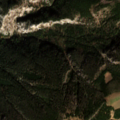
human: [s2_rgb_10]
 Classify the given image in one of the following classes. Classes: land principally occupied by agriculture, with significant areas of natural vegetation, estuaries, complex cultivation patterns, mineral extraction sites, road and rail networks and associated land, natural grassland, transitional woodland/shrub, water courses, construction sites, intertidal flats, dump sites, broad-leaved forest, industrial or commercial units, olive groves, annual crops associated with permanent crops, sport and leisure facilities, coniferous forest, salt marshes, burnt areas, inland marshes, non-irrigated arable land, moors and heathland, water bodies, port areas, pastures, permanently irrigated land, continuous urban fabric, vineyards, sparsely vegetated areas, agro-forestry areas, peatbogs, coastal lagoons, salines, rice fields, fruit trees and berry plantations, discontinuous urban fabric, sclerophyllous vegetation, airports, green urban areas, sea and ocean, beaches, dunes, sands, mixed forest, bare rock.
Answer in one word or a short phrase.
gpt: coniferous forest, natural grassland, sparsely vegetated areas